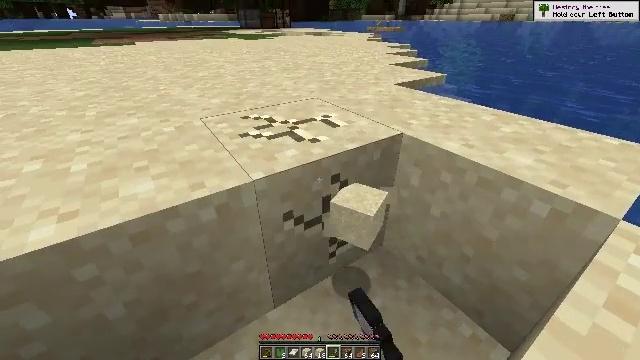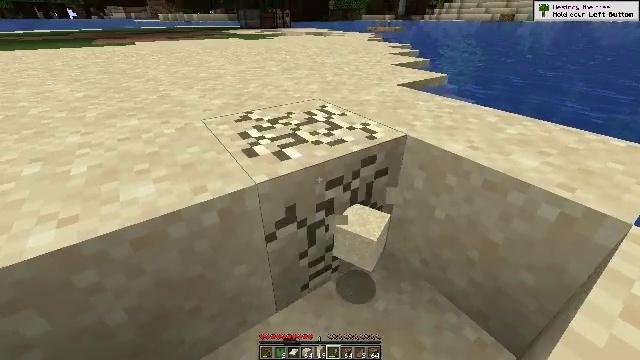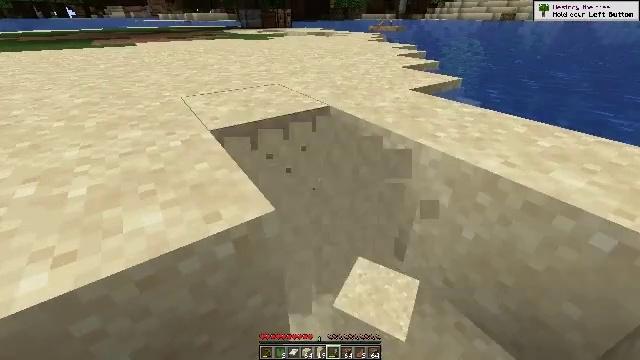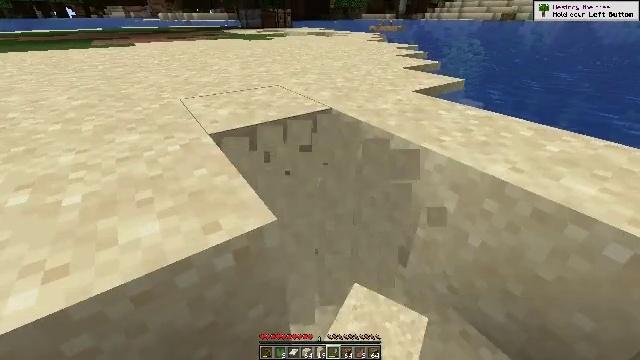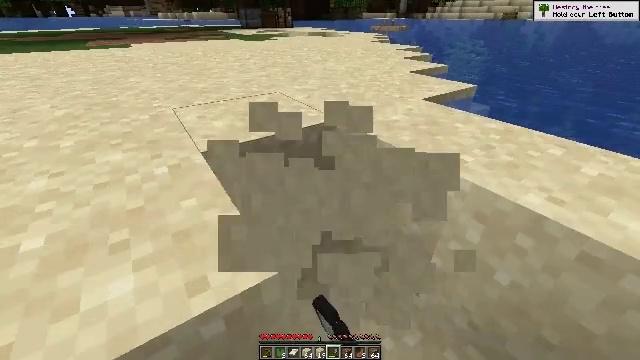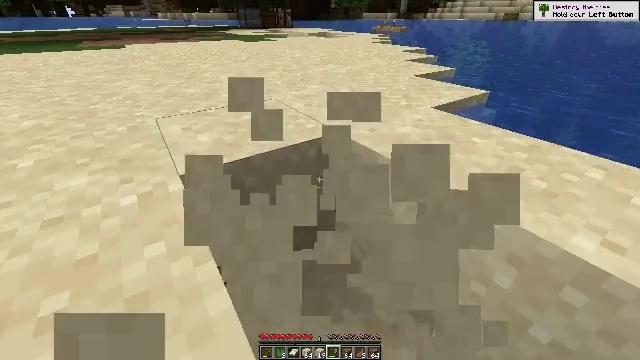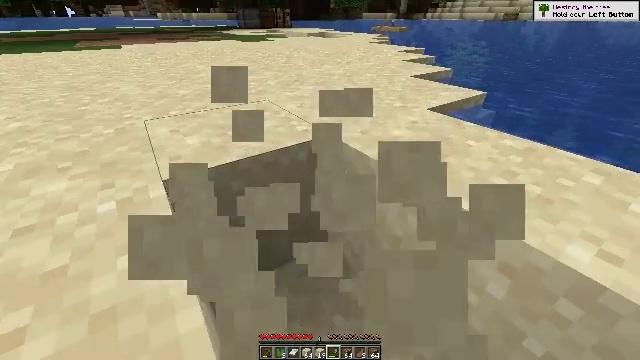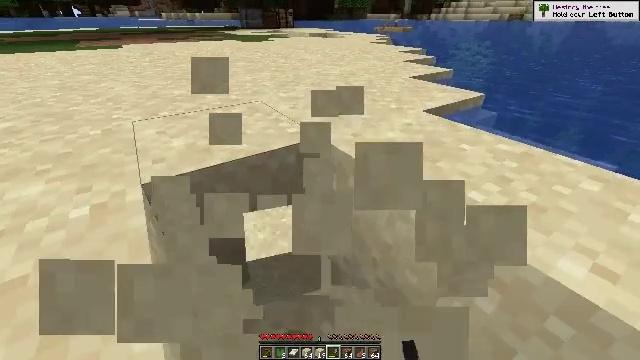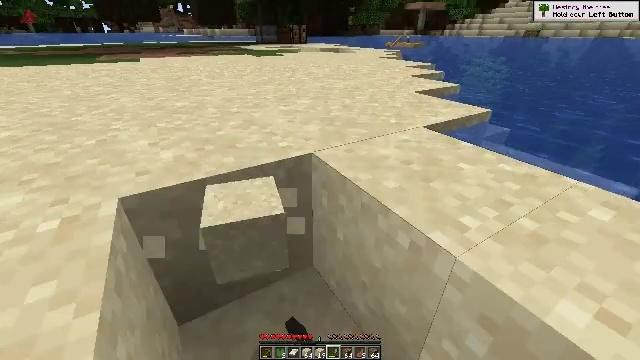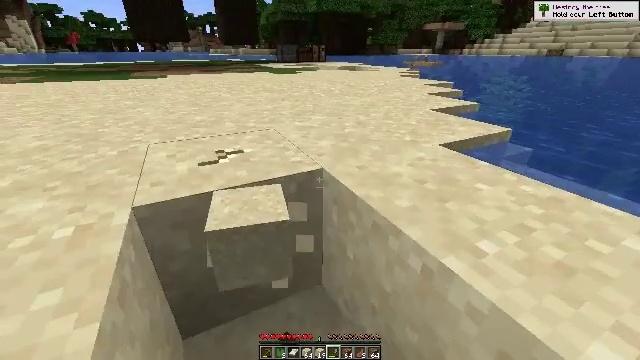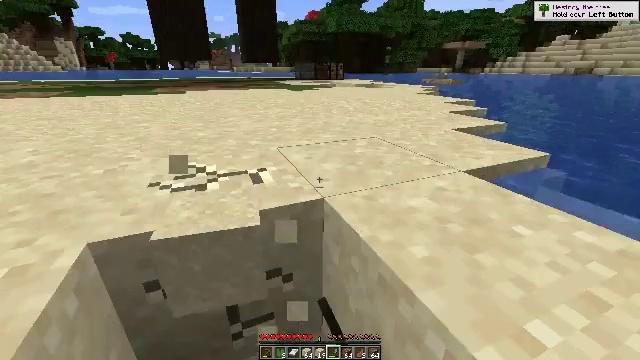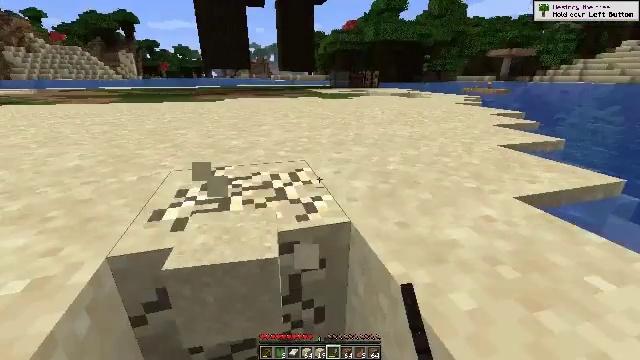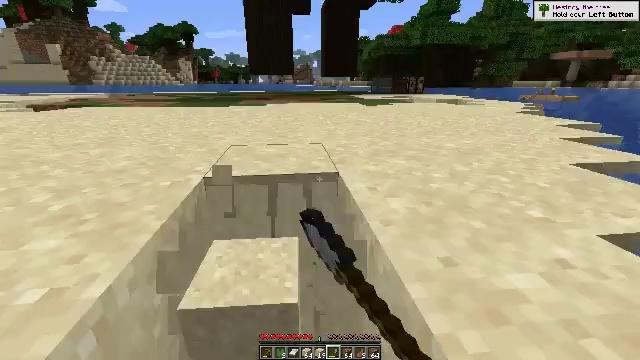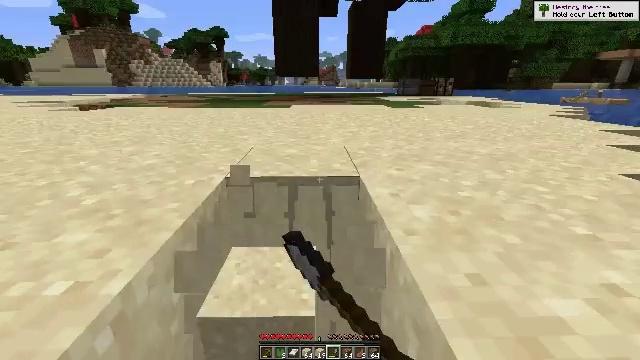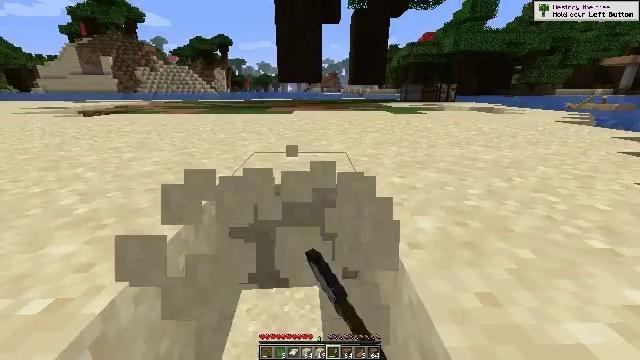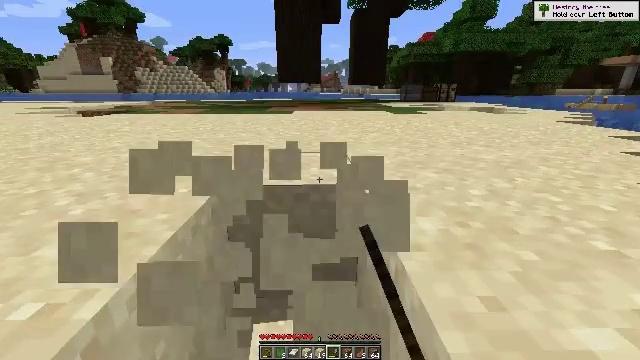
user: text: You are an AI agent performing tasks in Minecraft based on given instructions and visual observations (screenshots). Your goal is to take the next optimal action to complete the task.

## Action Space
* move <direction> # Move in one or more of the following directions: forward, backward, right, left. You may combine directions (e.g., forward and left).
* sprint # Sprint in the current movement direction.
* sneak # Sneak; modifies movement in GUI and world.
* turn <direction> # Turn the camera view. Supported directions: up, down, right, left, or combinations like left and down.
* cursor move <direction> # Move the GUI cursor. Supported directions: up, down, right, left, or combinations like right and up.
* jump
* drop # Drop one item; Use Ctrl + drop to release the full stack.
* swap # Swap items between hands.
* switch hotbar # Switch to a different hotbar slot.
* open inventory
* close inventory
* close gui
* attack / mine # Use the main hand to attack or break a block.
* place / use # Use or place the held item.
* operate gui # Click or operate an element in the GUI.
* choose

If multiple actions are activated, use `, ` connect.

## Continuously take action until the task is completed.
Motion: motion action
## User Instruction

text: Attack the ground to gather sand.
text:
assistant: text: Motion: move forward, attack / mine
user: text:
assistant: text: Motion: move forward, attack / mine
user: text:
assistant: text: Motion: move forward, attack / mine
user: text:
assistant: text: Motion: move forward, attack / mine
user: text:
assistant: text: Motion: move forward, attack / mine
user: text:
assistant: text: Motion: move forward, attack / mine
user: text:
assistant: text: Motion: move forward, attack / mine
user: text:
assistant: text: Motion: move forward, turn left and up, attack / mine
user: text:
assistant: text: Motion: move forward, turn left and up, attack / mine
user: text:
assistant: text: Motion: move forward, turn left and up, attack / mine
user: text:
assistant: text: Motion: move forward, turn left and up, attack / mine
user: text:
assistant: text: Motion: turn left and up, attack / mine
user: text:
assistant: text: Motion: turn left, attack / mine
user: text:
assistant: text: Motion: turn up, attack / mine
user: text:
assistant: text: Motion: no_op
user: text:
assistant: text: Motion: no_op
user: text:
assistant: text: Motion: no_op
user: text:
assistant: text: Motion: no_op
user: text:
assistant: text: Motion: move forward
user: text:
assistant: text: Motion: move forward, turn right and down
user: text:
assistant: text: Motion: move forward, turn right and down
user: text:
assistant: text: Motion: move forward, turn right and down
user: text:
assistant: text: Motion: move forward, turn right and down
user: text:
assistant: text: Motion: move forward, turn right and down
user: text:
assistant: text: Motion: move forward, turn right and down, attack / mine
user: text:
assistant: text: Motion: turn right and down, attack / mine
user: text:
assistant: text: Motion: attack / mine
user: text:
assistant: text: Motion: attack / mine
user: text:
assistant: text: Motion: attack / mine
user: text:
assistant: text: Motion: attack / mine